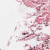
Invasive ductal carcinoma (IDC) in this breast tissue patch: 0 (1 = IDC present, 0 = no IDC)